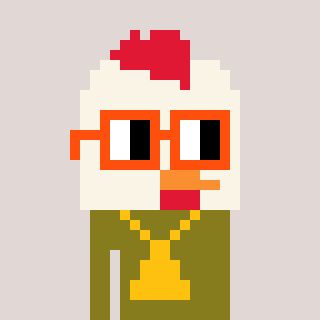
a pixel art character with square orange glasses, a chicken-shaped head and a gunk-colored body on a warm background